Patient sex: M
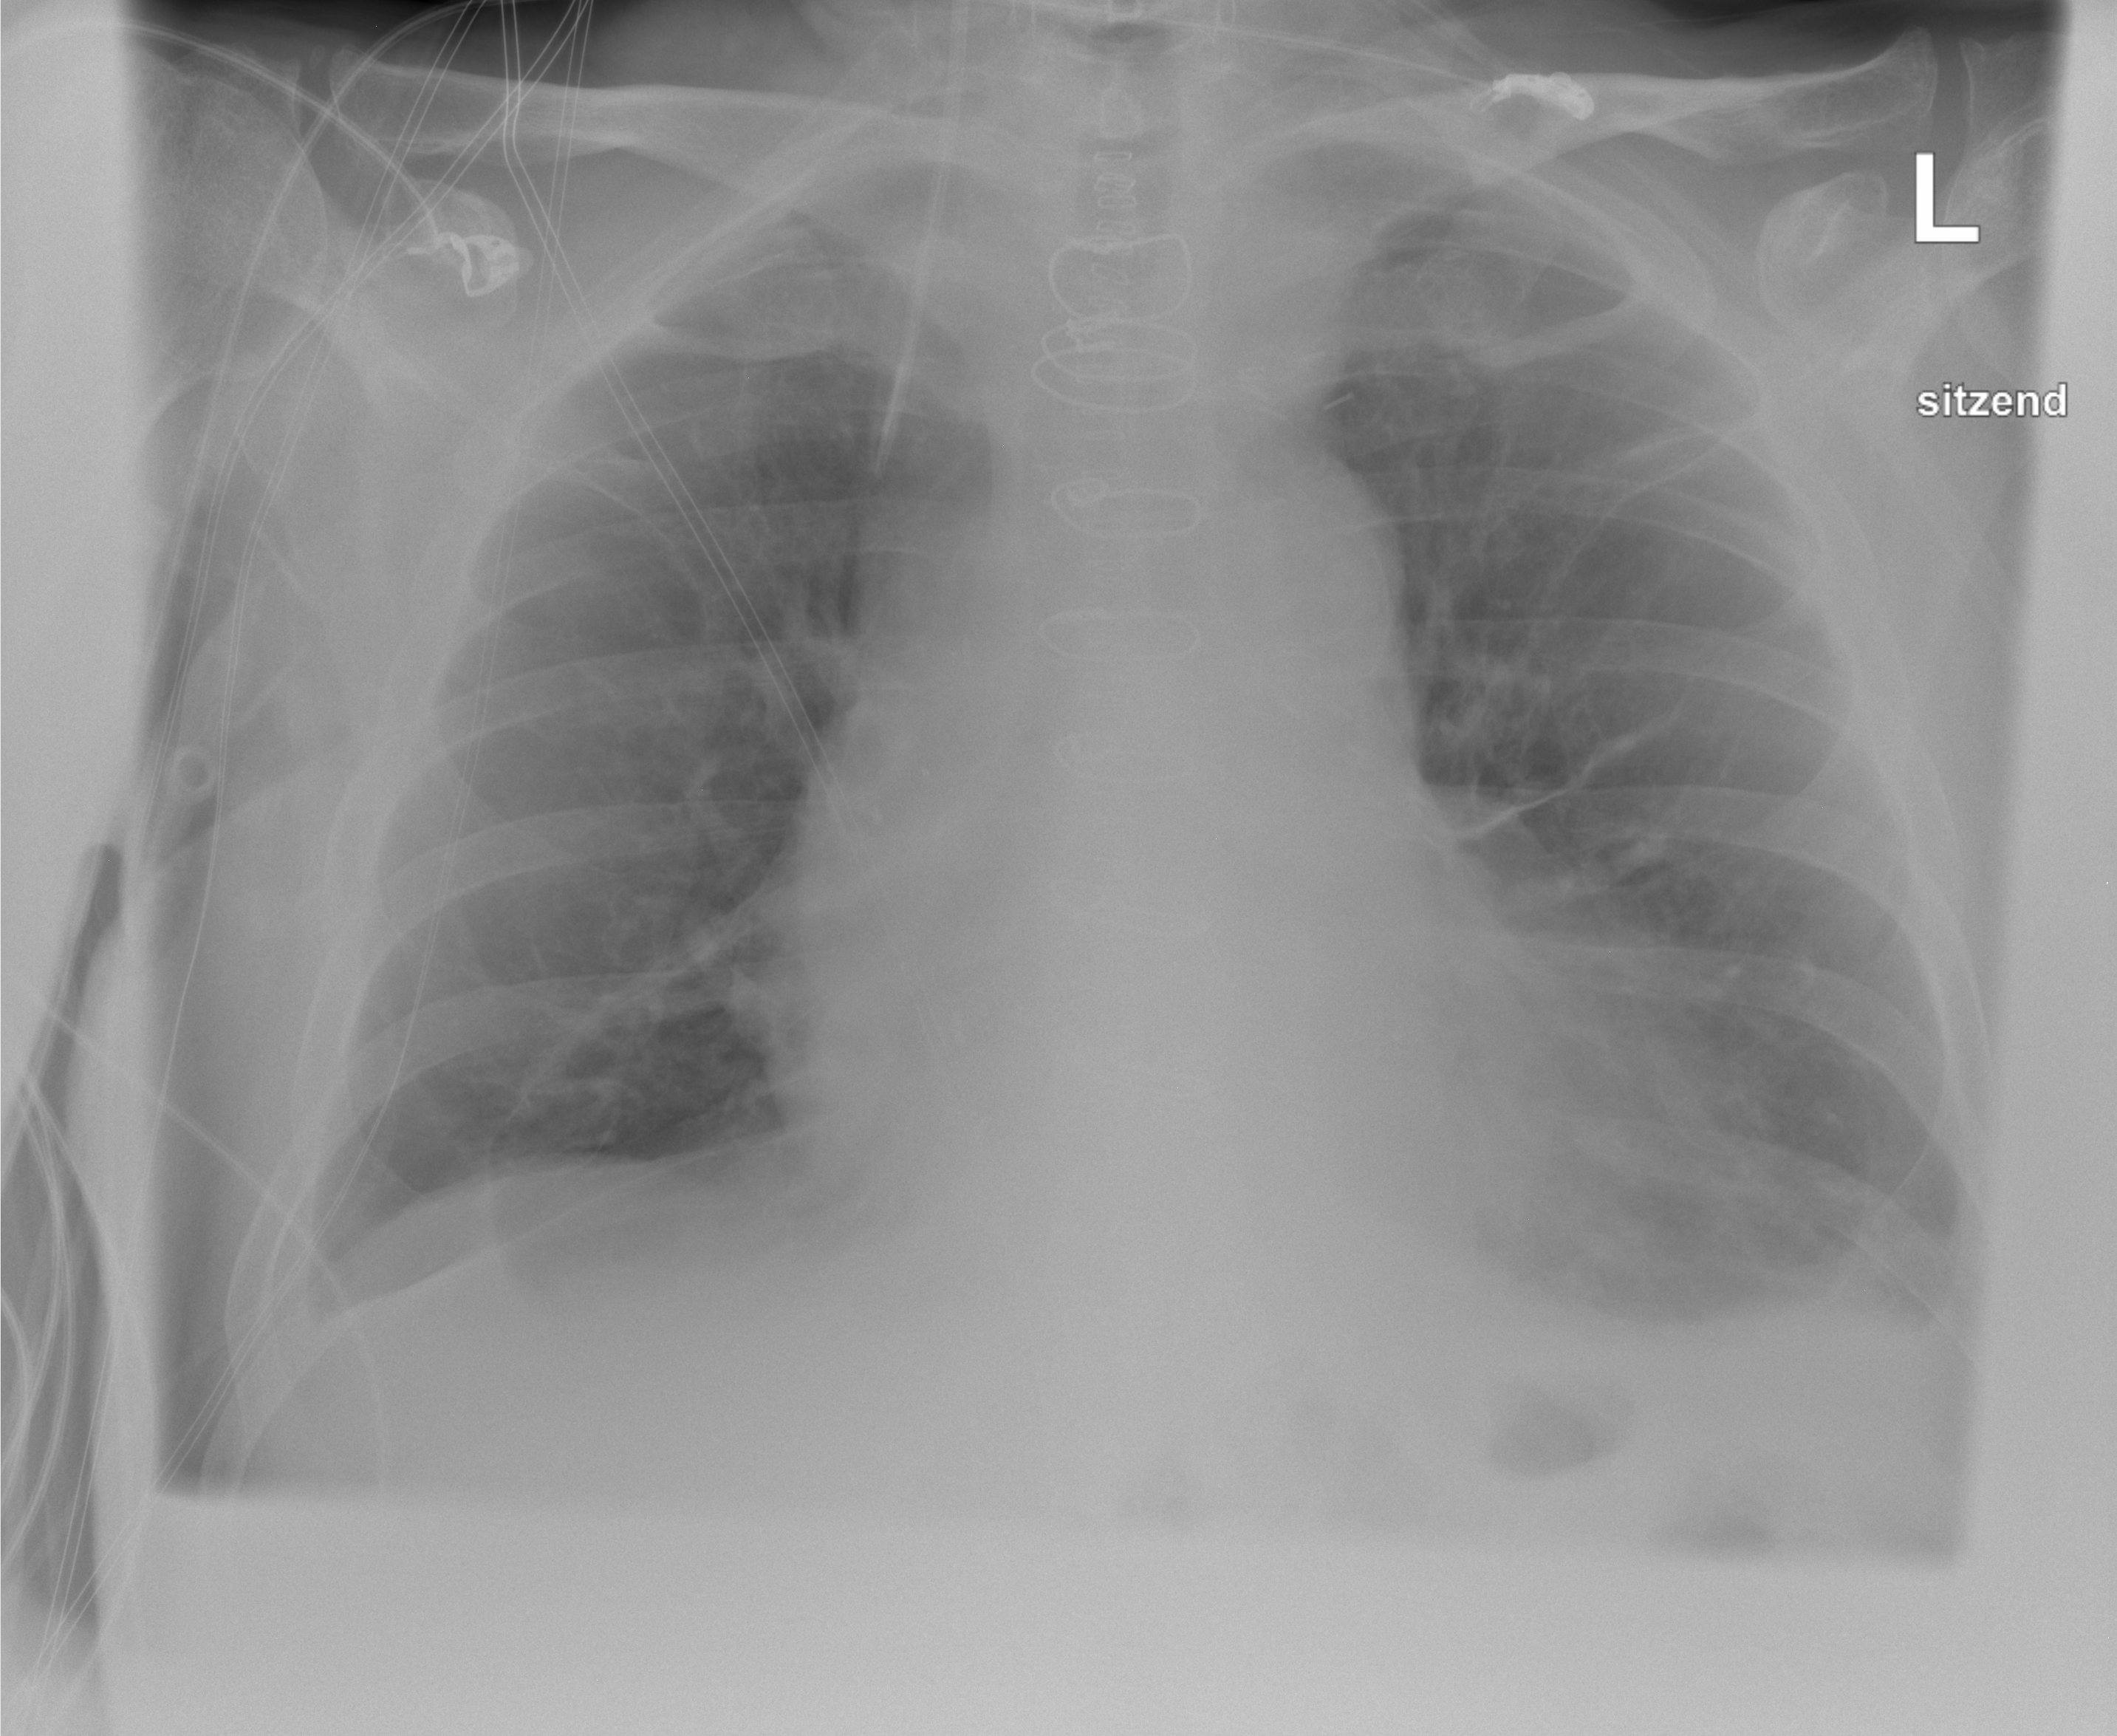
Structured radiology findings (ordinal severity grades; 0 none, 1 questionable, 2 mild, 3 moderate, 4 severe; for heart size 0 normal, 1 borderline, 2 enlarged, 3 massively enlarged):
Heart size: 1
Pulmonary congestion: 2
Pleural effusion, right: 2
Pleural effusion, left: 2
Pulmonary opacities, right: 0
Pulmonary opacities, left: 0
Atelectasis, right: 2
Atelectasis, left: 2